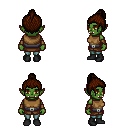
a pixel art fantasy rpg character, female body template, orc, green skin, leather chest armor, teal pants, brown short topknot hairstyle, cloth bracers, black shoes, four views (front, back, left, right), 2x2 character sprite sheet, small pixel art, hard edges, no anti-aliasing